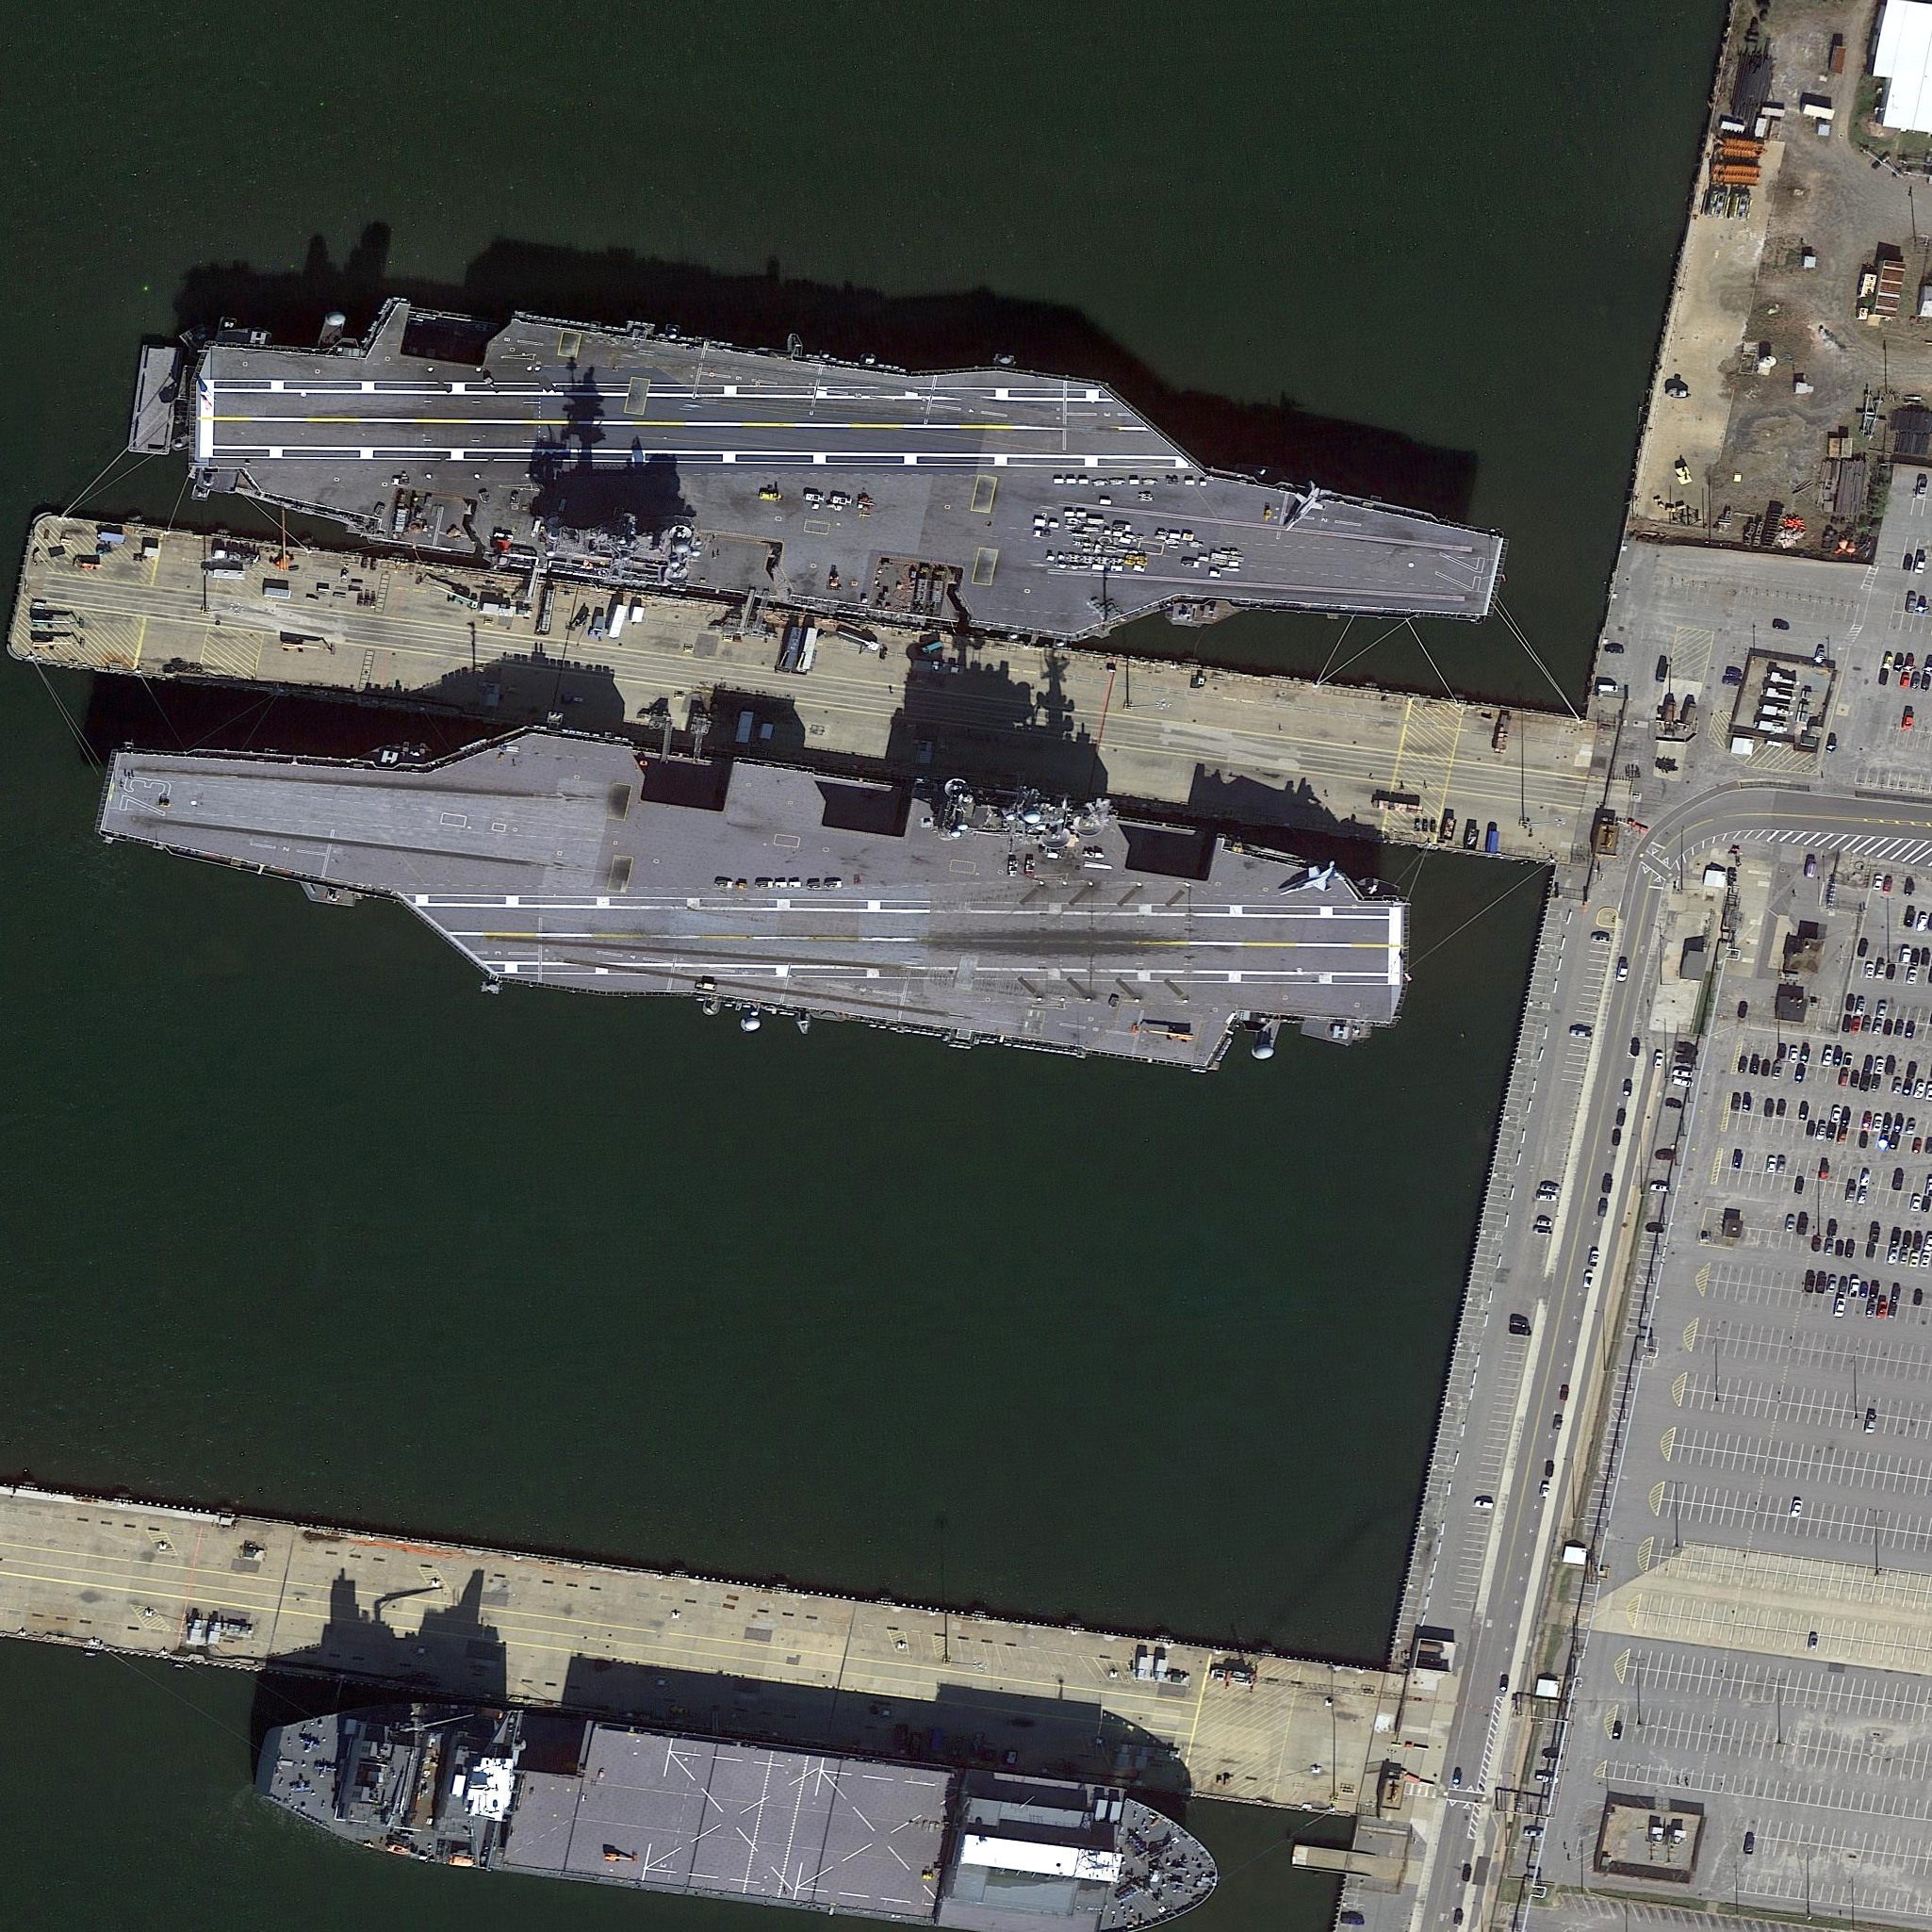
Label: aircraft_carrier